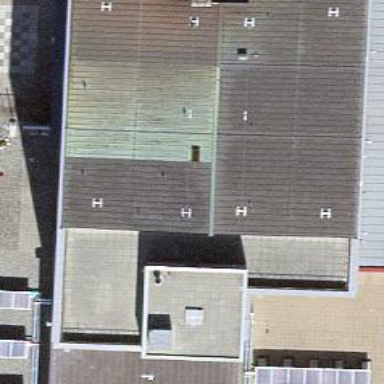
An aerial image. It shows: Building with gray flat roof. The building itself is red in color.